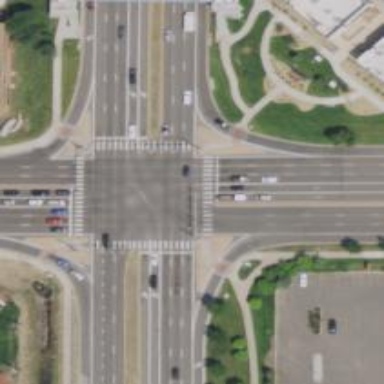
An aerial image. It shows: Zebra crossing on the road.